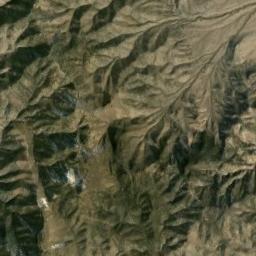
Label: mountain